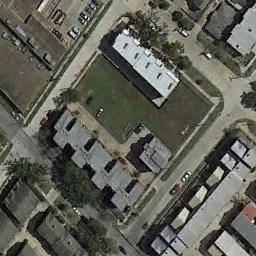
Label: medium_residential